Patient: sex M, age 46
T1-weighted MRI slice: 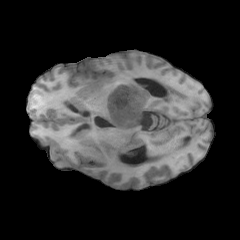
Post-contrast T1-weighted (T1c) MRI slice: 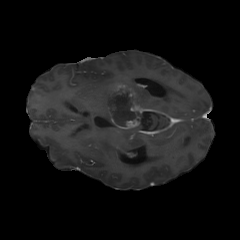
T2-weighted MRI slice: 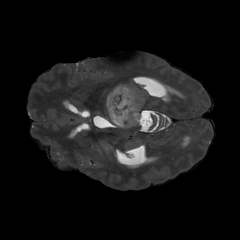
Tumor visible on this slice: yes
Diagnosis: Glioblastoma, IDH-wildtype
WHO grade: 4